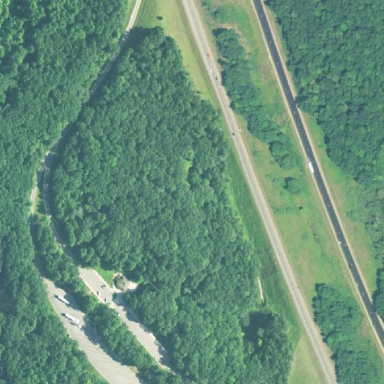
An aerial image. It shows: Rest area on the road.